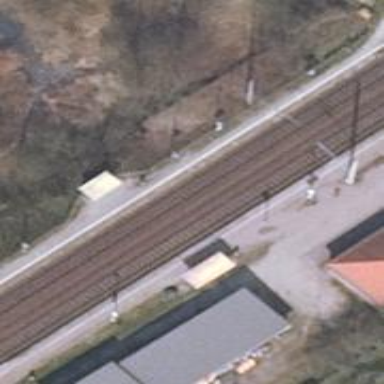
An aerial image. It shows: Public transport stop position along the railway.